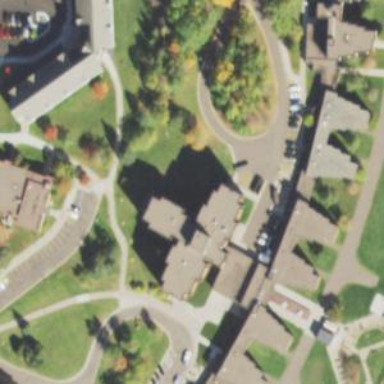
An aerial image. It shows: Residential building belonging to university.